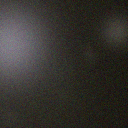
Screen state: off